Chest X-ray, PA view. Patient: 44 years old, sex M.
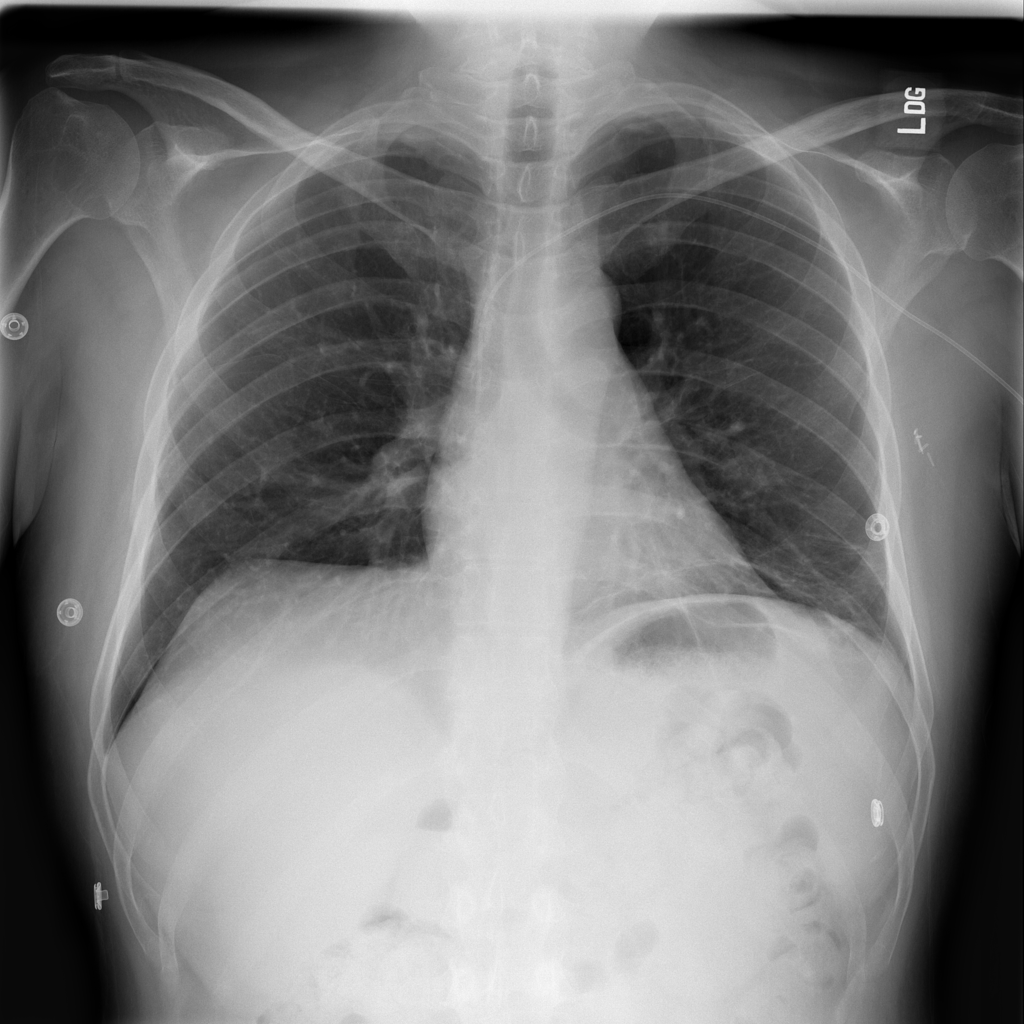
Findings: Atelectasis